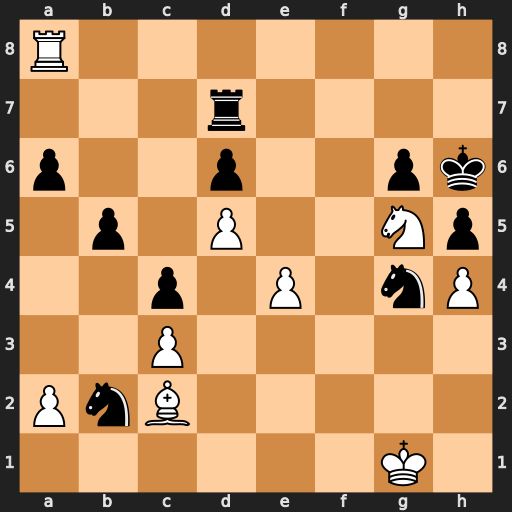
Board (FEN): R7/3r4/p2p2pk/1p1P2Np/2p1P1nP/2P5/PnB5/6K1
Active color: w
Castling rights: -
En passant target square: -
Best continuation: Rh8+ Kg7 Rh7+